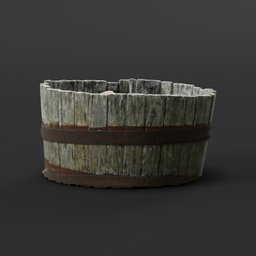
Label: tools